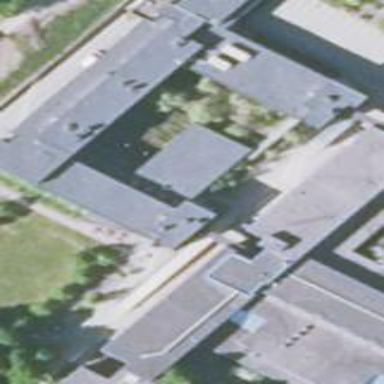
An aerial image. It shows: University building.